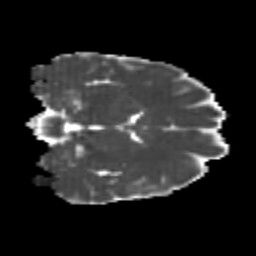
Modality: MD
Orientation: coronal
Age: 22
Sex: female
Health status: healthy
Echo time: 0.074 s